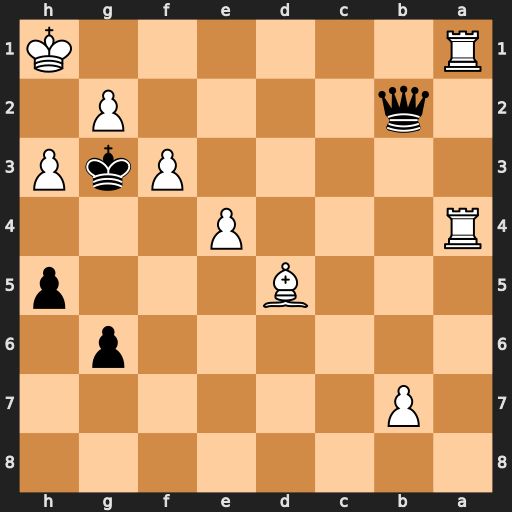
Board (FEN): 8/1P6/6p1/3B3p/R3P3/5PkP/1q4P1/R6K
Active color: b
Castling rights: -
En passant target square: -
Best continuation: Qxg2#